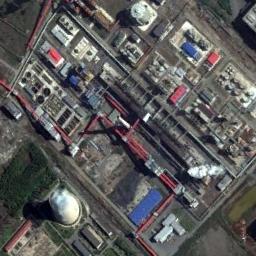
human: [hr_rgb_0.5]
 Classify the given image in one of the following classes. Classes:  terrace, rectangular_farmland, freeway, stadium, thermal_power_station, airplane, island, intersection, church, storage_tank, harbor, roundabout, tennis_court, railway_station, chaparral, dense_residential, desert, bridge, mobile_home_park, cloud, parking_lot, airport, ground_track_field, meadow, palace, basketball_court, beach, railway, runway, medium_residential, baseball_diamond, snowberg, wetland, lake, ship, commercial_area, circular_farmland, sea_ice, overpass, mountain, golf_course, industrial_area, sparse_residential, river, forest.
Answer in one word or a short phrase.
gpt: thermal_power_station